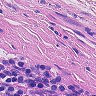
Metastatic tissue present: no